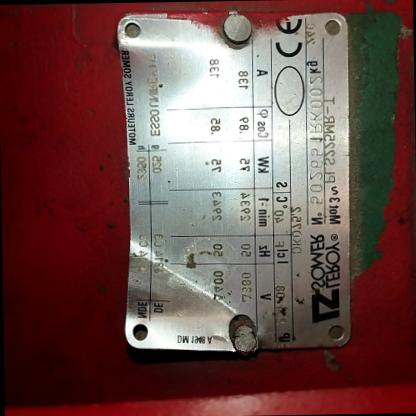
Klasa: tabliczka-znamionowa